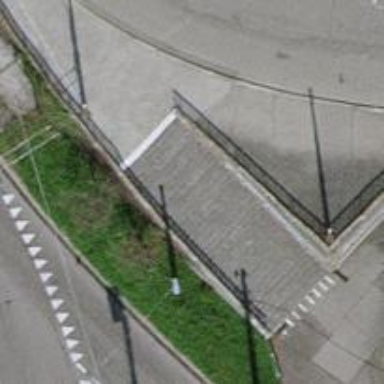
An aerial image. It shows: Road with steps.